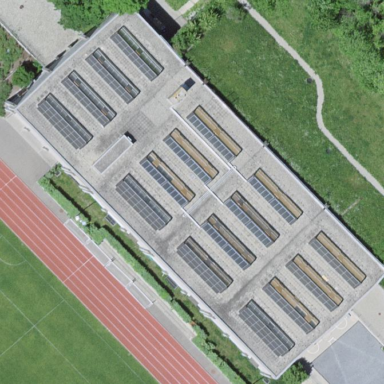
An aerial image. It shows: Sports centre building.